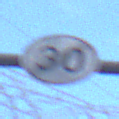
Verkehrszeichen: EndeGeschwindigkeit30
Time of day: SunriseSunset
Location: Outdoor (Urban)
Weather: PartlyCloudy
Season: NotSpecified
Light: Natural